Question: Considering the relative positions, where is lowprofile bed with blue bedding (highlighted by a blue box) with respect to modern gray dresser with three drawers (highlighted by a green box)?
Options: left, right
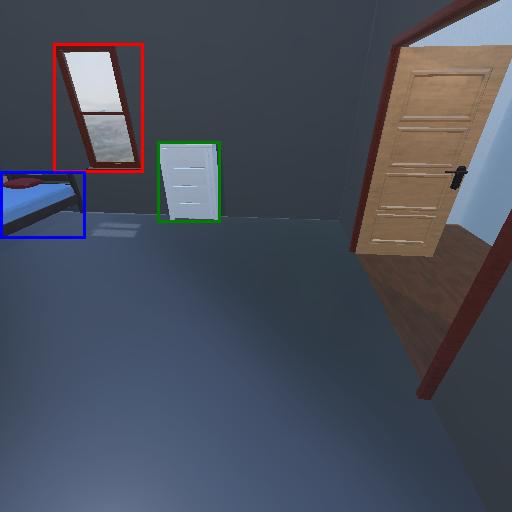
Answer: left